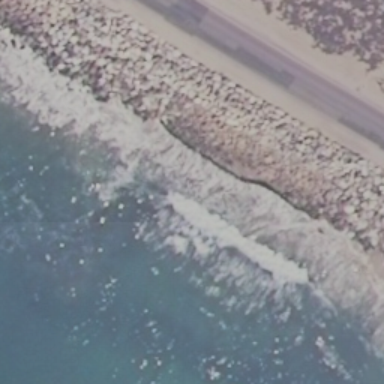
This is a beach with green sea and white sands .